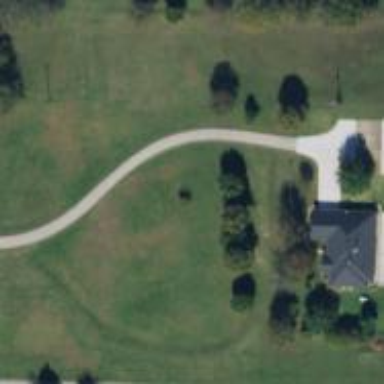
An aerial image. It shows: Driveway leading to service road.